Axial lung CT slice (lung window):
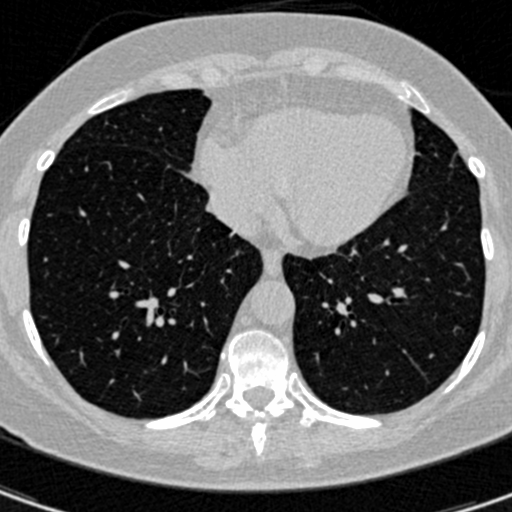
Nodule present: no